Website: crate-barrel
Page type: delivery-shipping
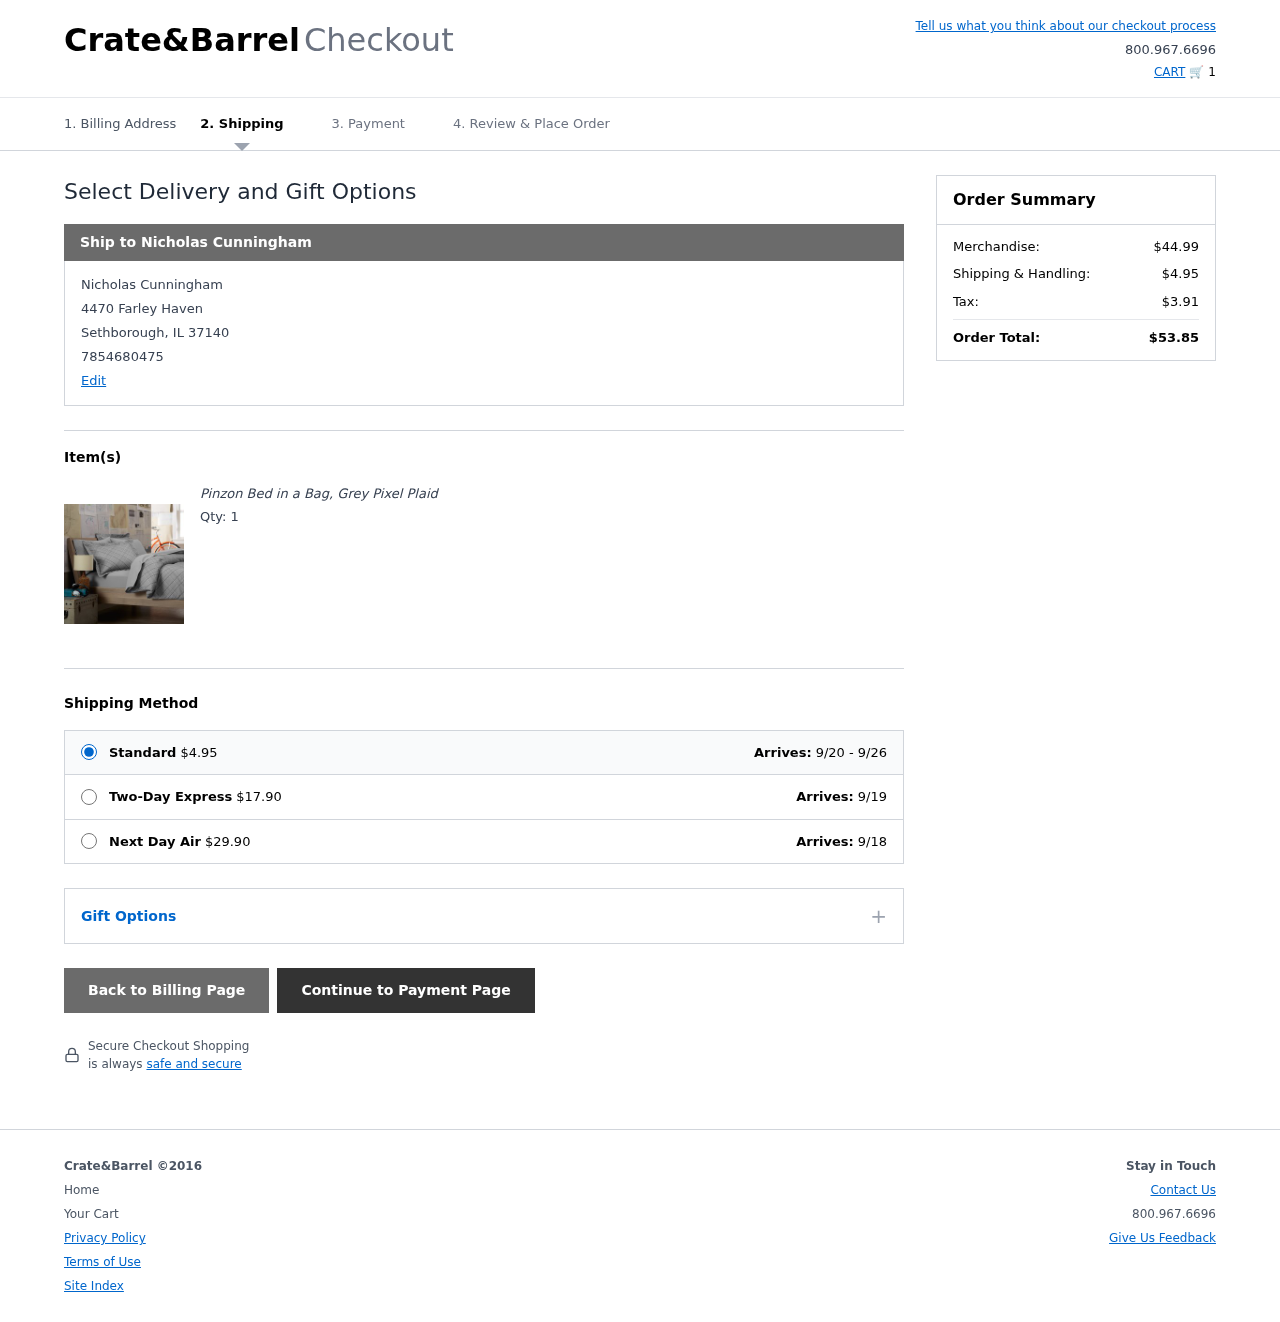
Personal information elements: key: PII_CITY
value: Sethborough
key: PII_FULLNAME
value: Nicholas Cunningham
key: PII_PHONE
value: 7854680475
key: PII_POSTCODE
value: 37140
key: PII_STATE_ABBR
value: IL
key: PII_STREET
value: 4470 Farley Haven
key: PII_FULLNAME2
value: Nicholas Cunningham
Product elements: key: PRODUCT1_NAME
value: Pinzon Bed in a Bag, Grey Pixel Plaid
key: PRODUCT1_QUANTITY
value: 1
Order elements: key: ORDER_NUM_ITEMS
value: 1
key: ORDER_SHIPPING_COST
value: $4.95
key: ORDER_DELIVERY_DATE_RANGE
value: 9/20 - 9/26
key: ORDER_SHIPPING_COST_EXPRESS
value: $17.90
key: ORDER_SHIPPING_DATE_EXPRESS
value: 9/19
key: ORDER_SHIPPING_COST_NEXT_DAY
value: $29.90
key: ORDER_SHIPPING_DATE_NEXT_DAY
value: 9/18
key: ORDER_SUBTOTAL
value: $44.99
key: ORDER_SHIPPING_COST2
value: $4.95
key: ORDER_TAX
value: $3.91
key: ORDER_TOTAL
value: $53.85